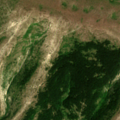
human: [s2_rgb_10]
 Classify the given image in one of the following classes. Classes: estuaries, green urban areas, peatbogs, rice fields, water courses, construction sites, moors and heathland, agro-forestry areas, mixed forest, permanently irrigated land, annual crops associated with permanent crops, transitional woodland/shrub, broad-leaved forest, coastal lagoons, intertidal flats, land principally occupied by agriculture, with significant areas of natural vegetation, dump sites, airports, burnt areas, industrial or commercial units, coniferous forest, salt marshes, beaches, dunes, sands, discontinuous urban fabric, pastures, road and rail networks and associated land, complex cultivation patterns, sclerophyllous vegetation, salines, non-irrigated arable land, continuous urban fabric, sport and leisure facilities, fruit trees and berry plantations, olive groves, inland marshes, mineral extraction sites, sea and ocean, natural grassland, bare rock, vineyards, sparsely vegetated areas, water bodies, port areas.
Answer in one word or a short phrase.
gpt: broad-leaved forest, natural grassland, transitional woodland/shrub